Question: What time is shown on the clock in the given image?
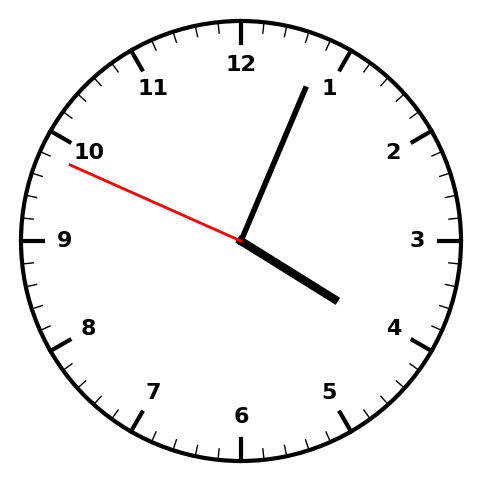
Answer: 04:03:49